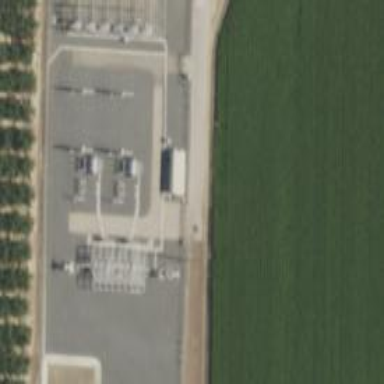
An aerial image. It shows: Outdoor distribution power substation.